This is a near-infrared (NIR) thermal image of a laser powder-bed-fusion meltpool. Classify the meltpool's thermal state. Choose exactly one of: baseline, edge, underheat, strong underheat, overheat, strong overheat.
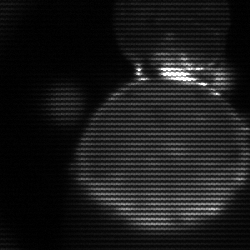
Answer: edge